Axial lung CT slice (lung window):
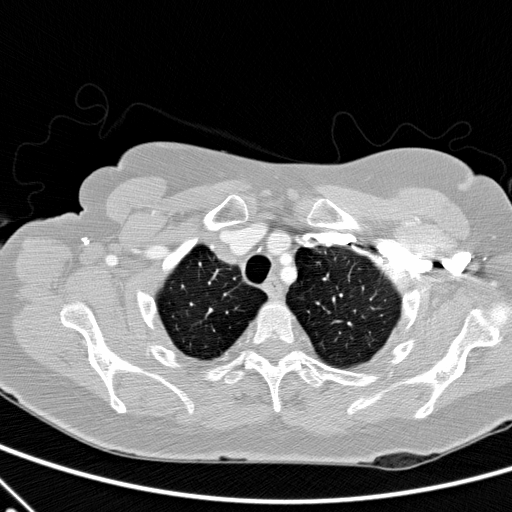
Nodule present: no